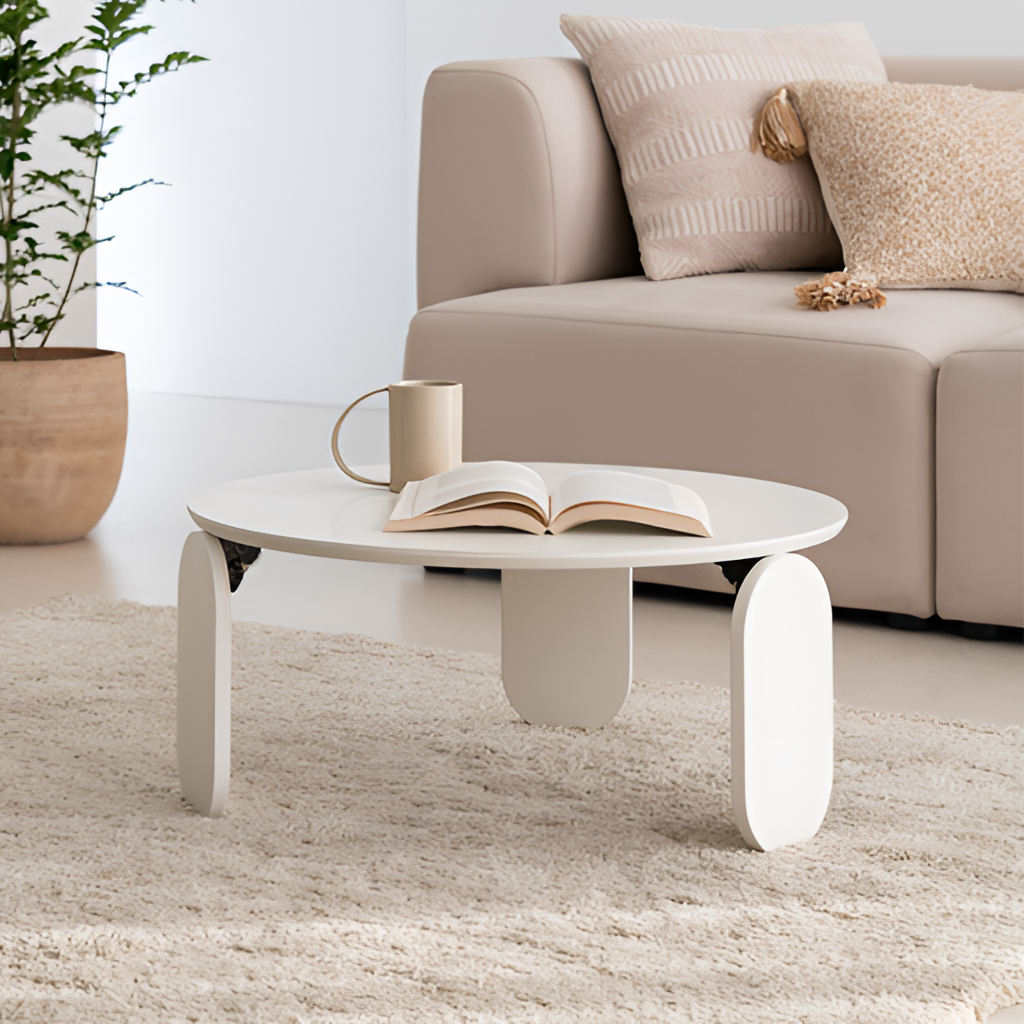
living room, beige fabric sofa, beige wood flooring, with plank pattern, paint wallpaper, with solid pattern, modern